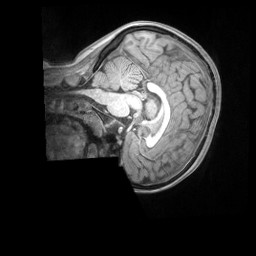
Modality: T1w
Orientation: sagittal
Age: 5
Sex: female
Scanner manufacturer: siemens
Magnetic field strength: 3 T
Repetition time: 2.53 s
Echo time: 0.00164 s